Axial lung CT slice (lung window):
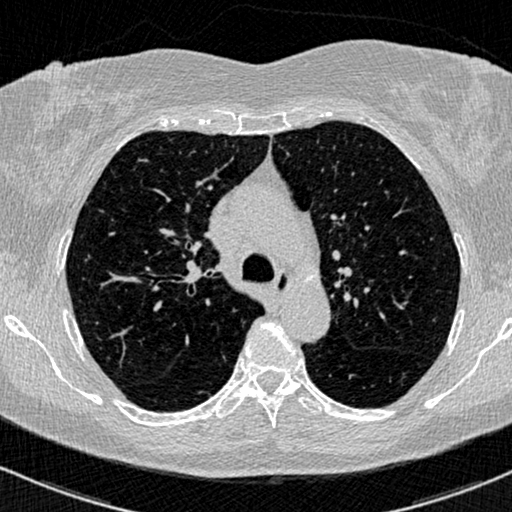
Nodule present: no